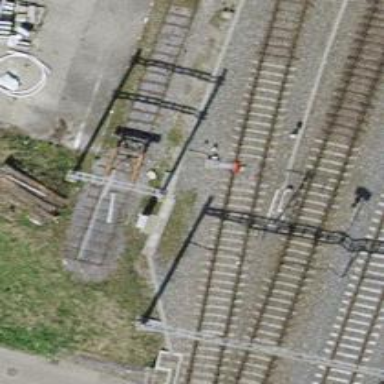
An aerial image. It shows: Railway buffer stop.